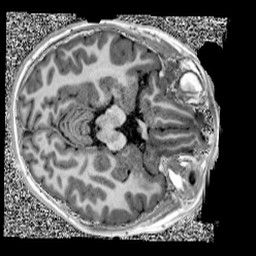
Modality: UNIT1
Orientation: axial
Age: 10
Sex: male
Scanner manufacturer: siemens
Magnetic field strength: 3 T
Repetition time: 4 s
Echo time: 0.00303 s